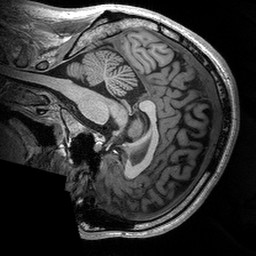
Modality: T1w
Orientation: sagittal
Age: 24
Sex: male
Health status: healthy
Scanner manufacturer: siemens
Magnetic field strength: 3 T
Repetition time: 2.53 s
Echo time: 0.00288 s